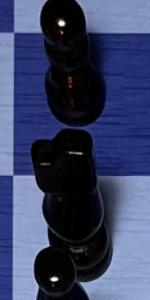
Label: Knight_Black